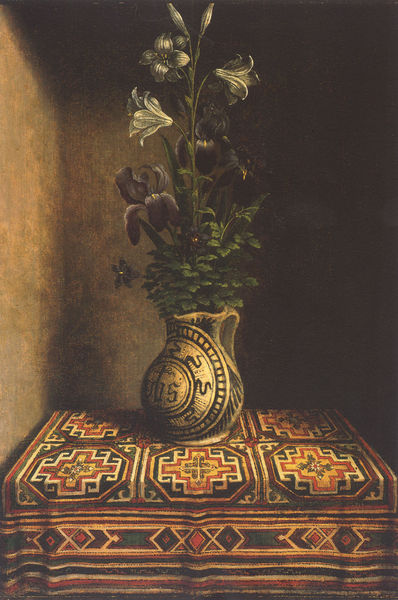
Titel: Majolikavase mit Christusmonogramm und Blumen
Künstler: Hans Memling
Institution: Madrid, Museo Thyssen-Bornemisza
Schlagwörter: blau, blätter, dunkel, gemälde, schatten, weiß, grün, blume, blumen, bunt, grau, licht, orange, schwarz, tisch, zimmer, blüte, blüten, tuch, muster, teppich, wand, tischdecke, tischtuch, öl, decke, henkel, krug, stilleben, stillleben, vase, ecke, blumenvase, düster, lila, violett, detail, streifen, drapierung, wände, nische, stengel, ölmalerei, lilie, schwertlilie, schlangen, lilien, maria, quadrat, blühten, verkündigung, kries, ausguß, callas, jvs, onopterus, blütenlilien